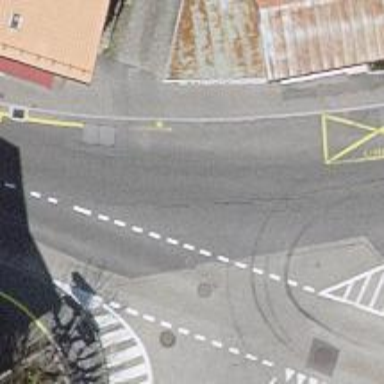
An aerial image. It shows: Junction.